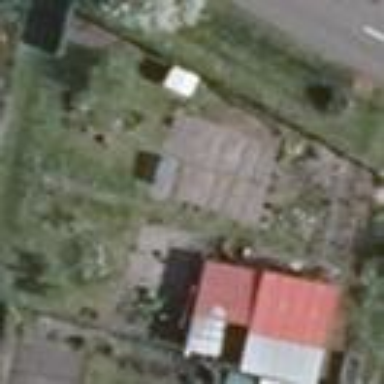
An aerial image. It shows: Plot within allotments.